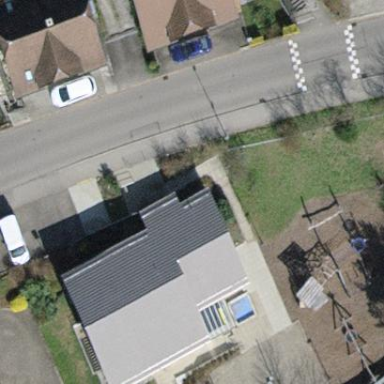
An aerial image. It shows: Kindergarten building.